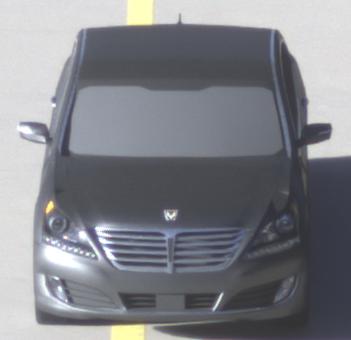
Make: Hyundai
Model: Equus
Detailed model: Gen. 2 VI
Model produced from: 2009
Model produced until: 2016
Doors: 4
Color: gray
Road condition: dry road
Daytime: sunrise or sunset
Contrast: medium contrast